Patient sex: F
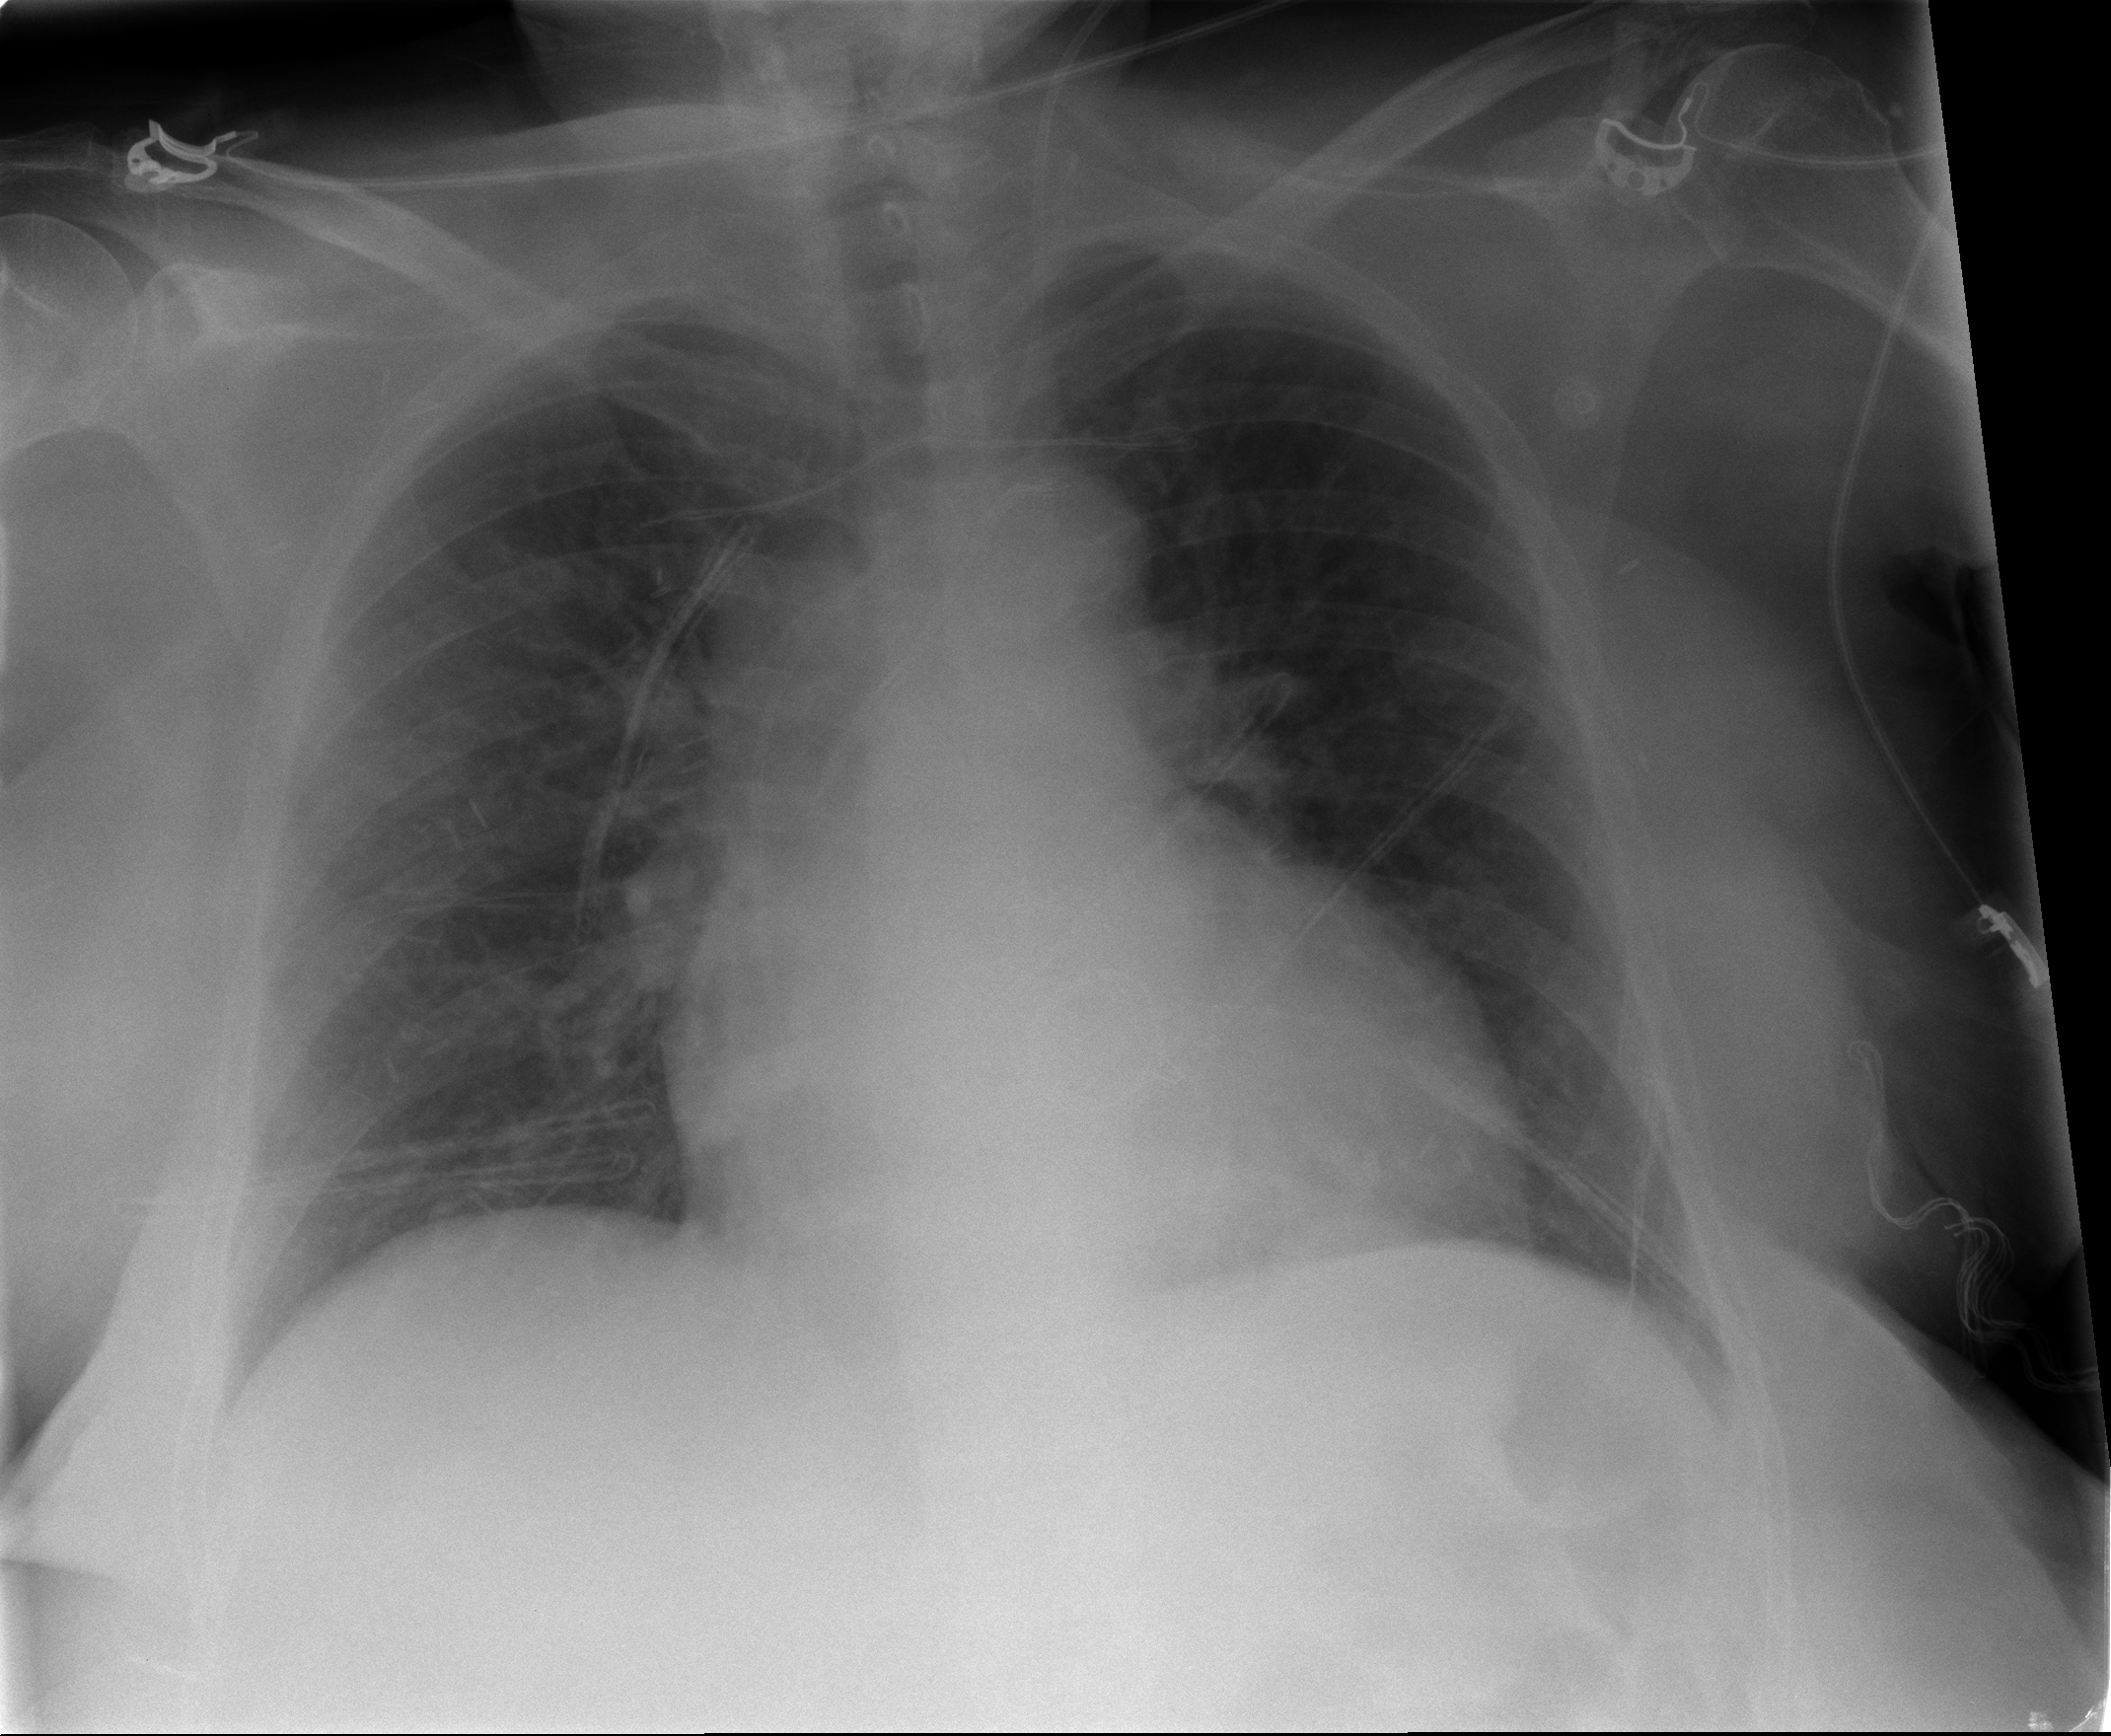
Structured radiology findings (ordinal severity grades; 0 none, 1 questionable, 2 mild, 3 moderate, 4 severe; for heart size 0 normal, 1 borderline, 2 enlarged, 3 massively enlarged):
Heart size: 2
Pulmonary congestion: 2
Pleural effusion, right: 0
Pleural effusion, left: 0
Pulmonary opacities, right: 0
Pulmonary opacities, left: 0
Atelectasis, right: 0
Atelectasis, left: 0